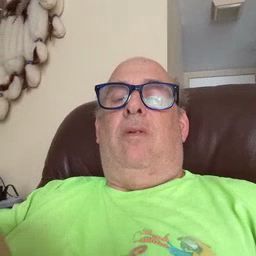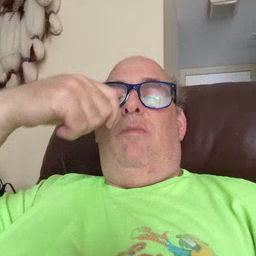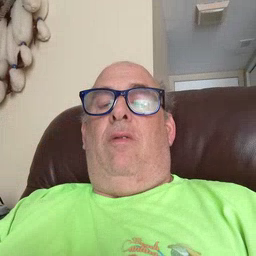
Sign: zipper